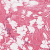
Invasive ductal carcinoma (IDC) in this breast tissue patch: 0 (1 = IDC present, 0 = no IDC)